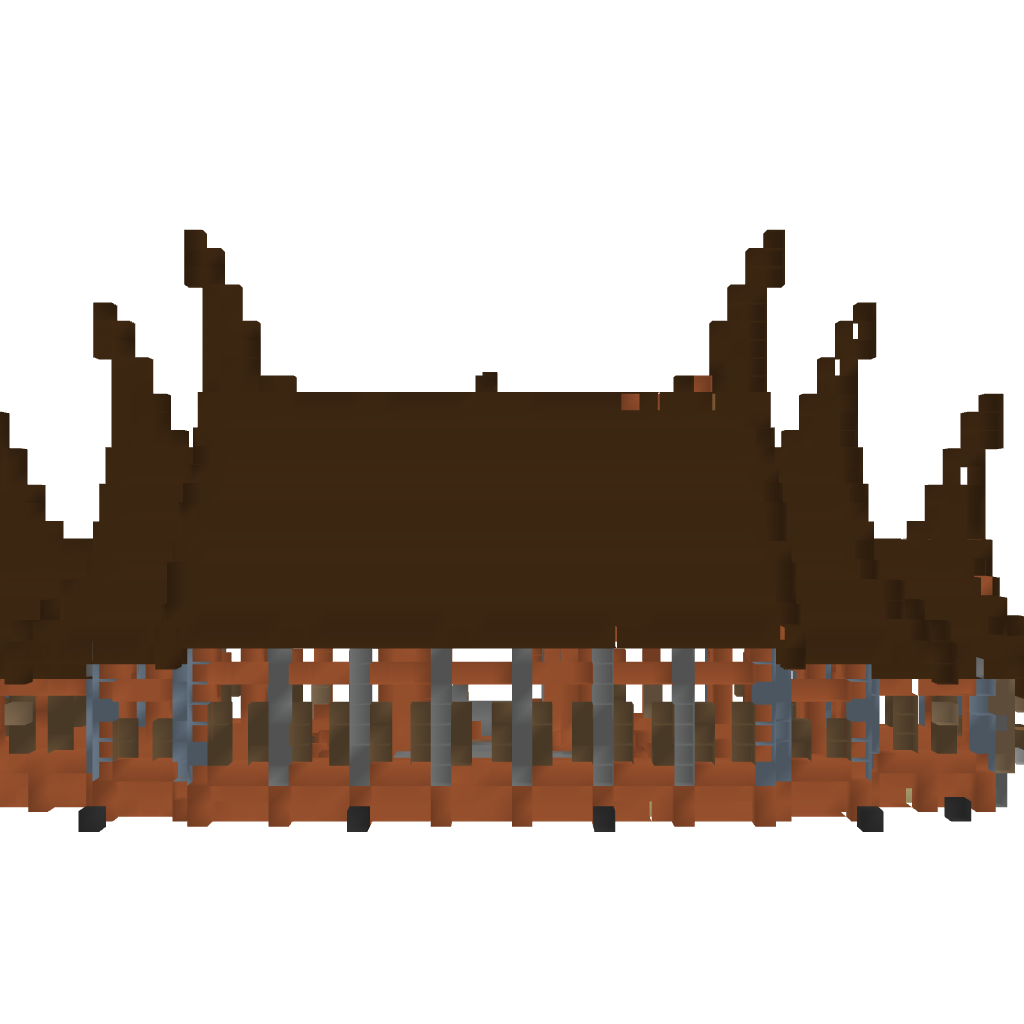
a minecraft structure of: Rumah Gadang